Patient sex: M
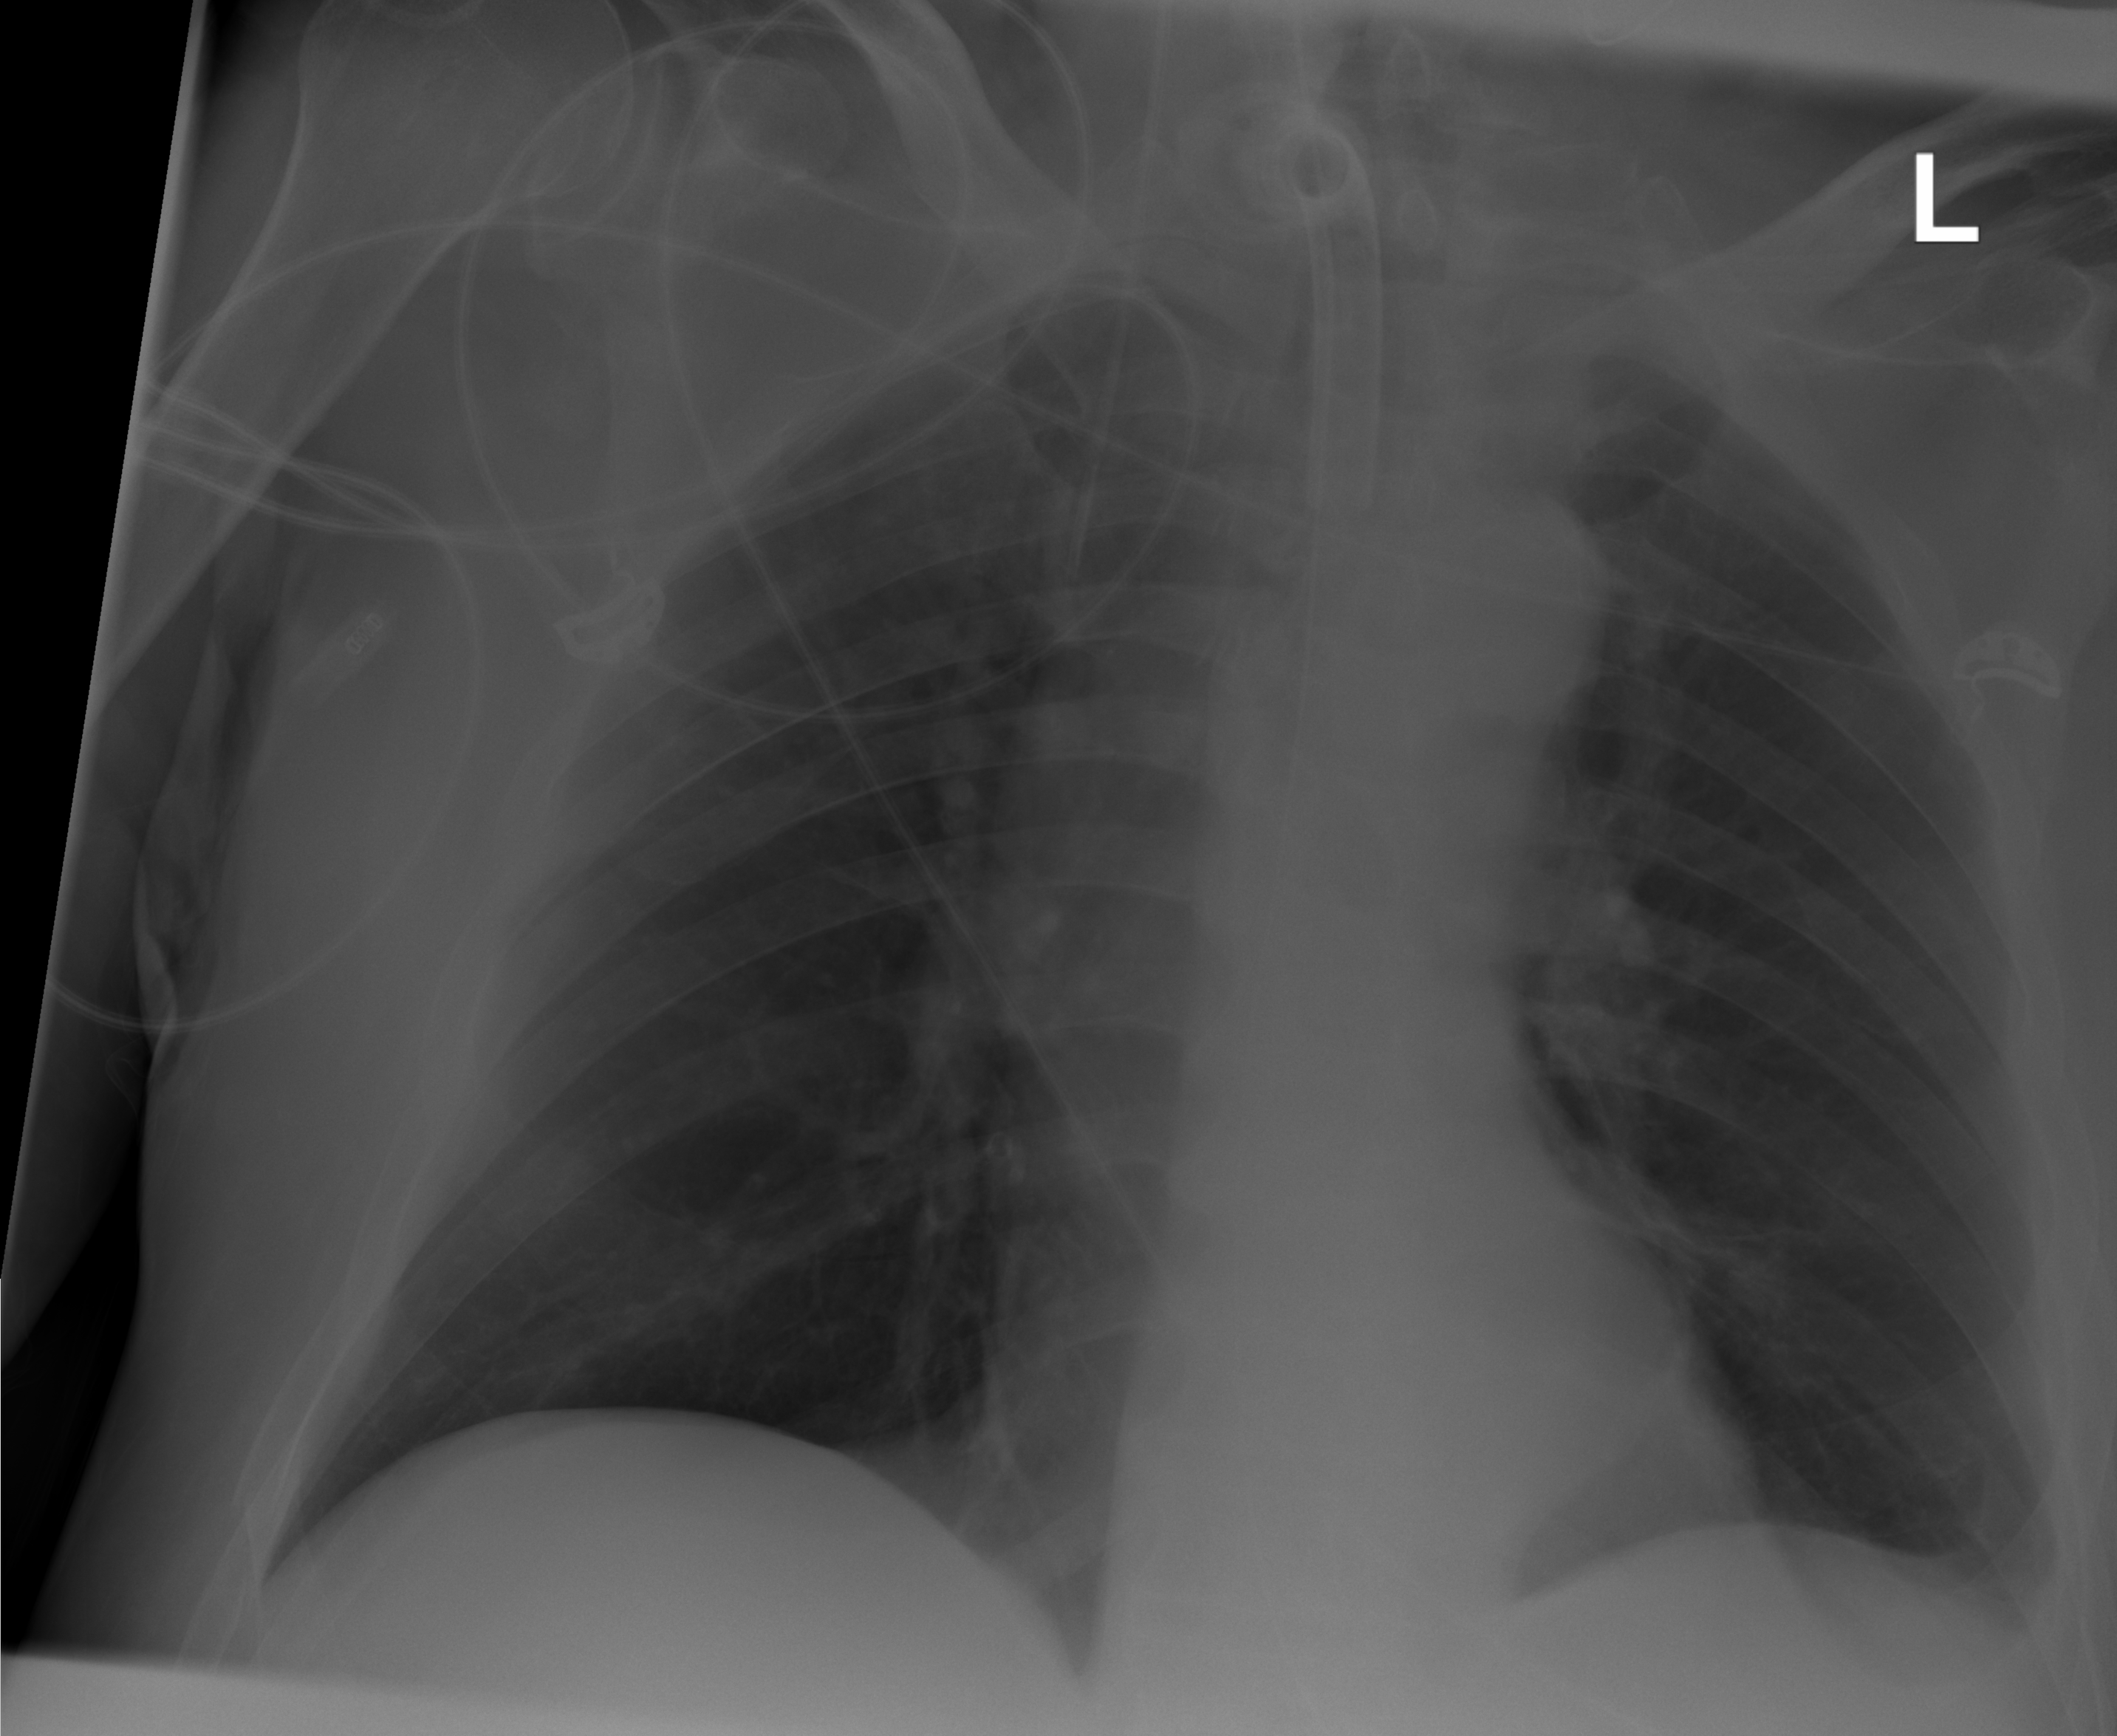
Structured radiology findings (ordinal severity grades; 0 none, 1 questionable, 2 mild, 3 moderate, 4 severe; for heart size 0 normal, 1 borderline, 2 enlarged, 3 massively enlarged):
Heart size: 0
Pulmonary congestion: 0
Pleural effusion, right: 0
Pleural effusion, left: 1
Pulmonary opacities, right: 0
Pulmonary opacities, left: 0
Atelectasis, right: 0
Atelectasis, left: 1